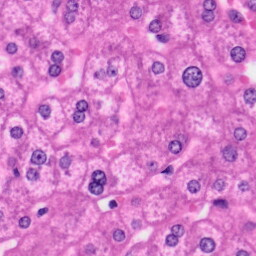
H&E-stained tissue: Liver